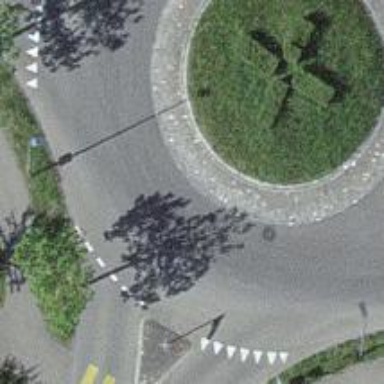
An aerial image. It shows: Secondary road with asphalt surface leading to roundabout junction.